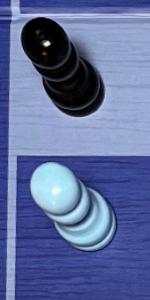
Label: Pawn_White